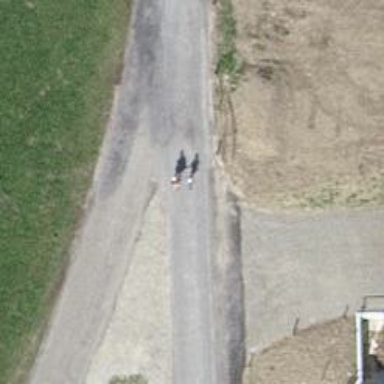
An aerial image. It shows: Unclassified road with asphalt surface.